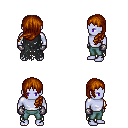
a pixel art fantasy rpg character, male body template, dark elf, purple skin, black tattered cape, teal pants, brunette left-swept hairstyle, metal gloves, four views (front, back, left, right), 2x2 character sprite sheet, small pixel art, hard edges, no anti-aliasing